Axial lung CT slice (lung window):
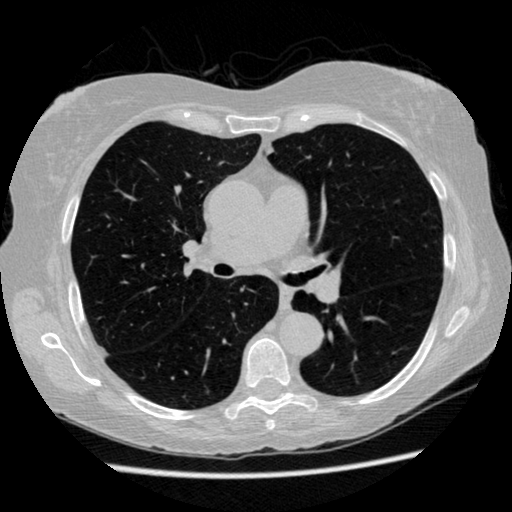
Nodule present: no